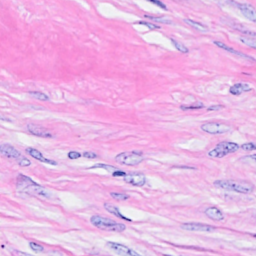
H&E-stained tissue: Breast